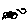
Label: fish